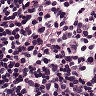
Metastatic tissue present: no